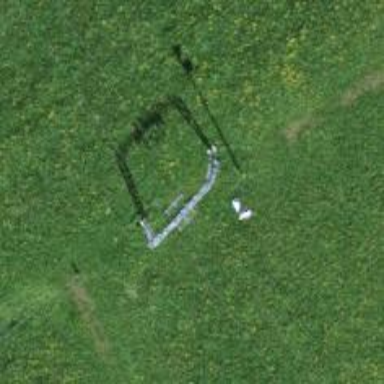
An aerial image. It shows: Pylon used for aerialway.